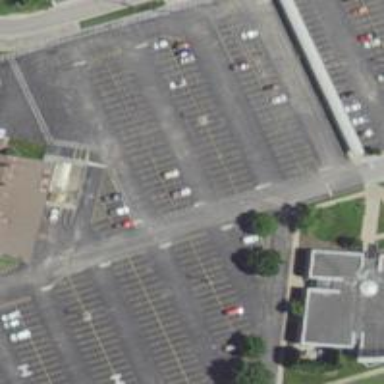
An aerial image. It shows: Parking area.